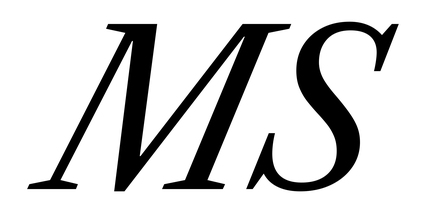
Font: LibreCaslonText-Italic_Italic